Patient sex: F
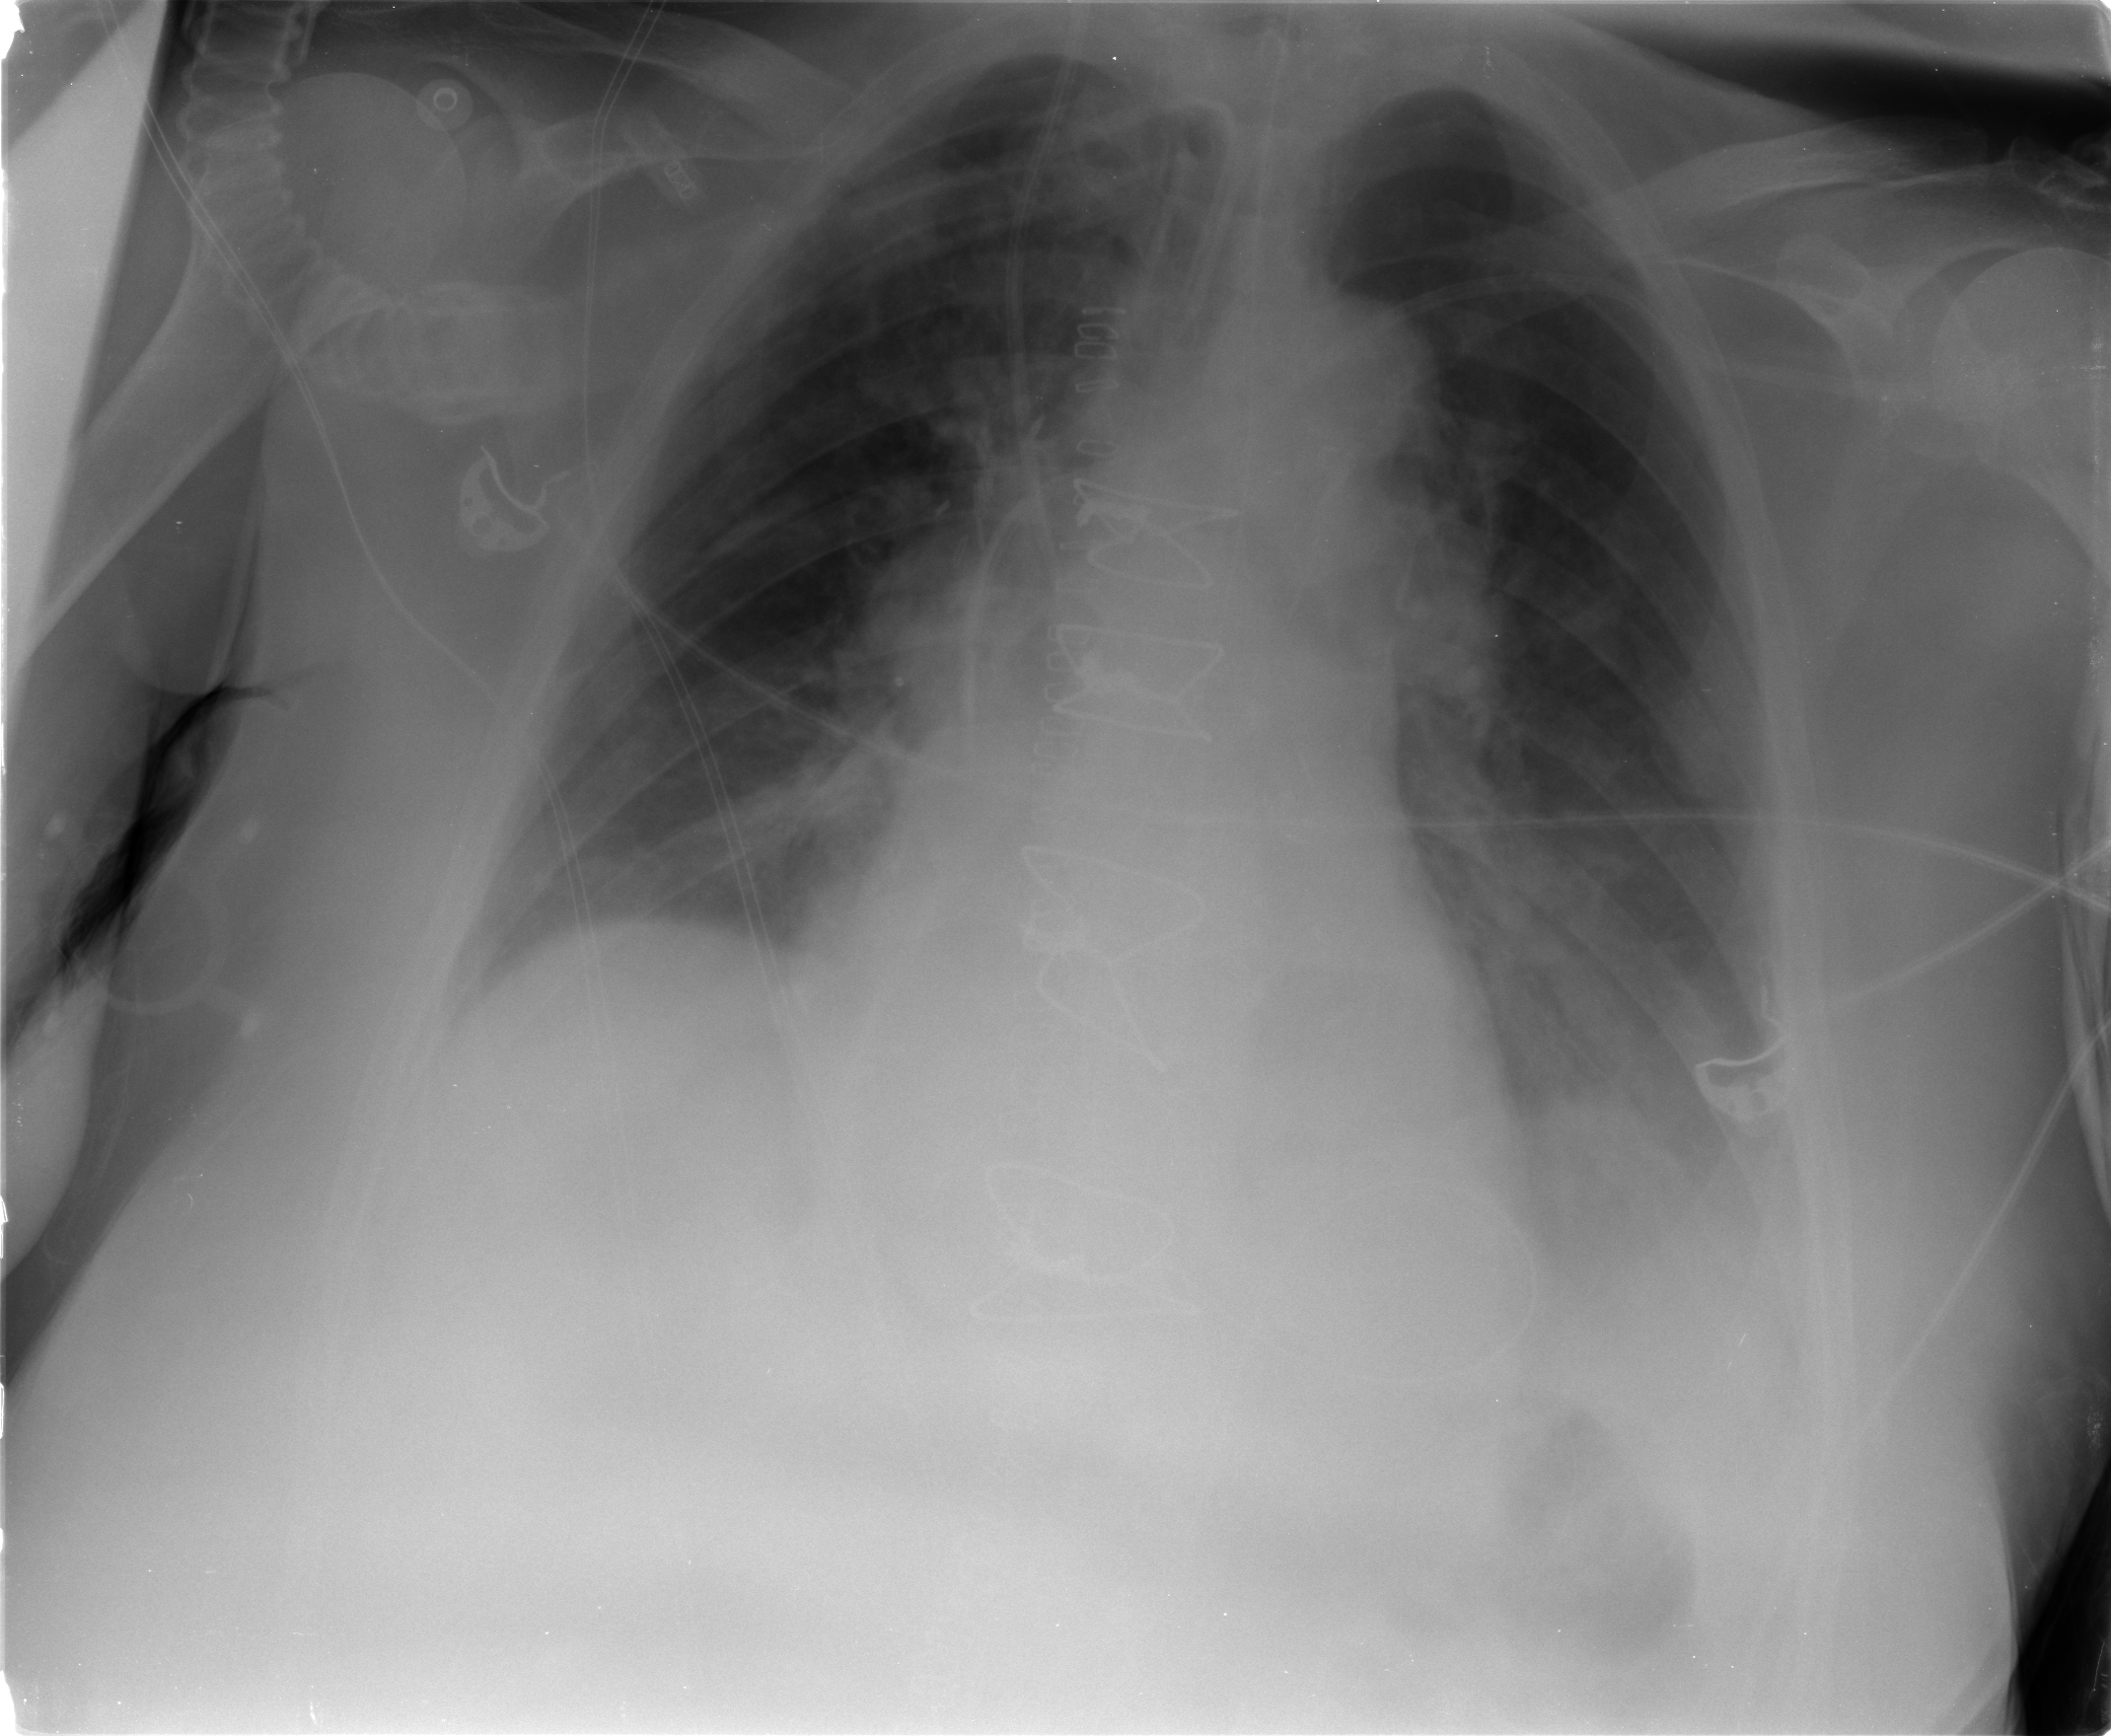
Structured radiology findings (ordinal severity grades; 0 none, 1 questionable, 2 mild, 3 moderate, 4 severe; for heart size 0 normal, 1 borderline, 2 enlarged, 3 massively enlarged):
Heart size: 0
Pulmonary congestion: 2
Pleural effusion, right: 0
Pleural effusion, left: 1
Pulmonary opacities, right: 0
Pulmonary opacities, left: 1
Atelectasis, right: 2
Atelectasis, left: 2